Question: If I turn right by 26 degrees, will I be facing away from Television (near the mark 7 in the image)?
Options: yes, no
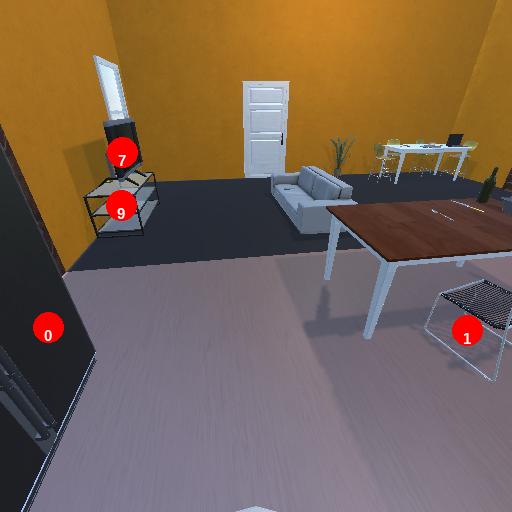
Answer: yes